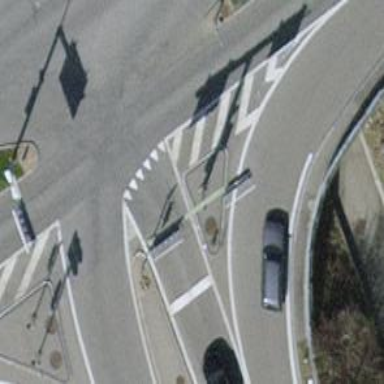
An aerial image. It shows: Road with traffic signals.